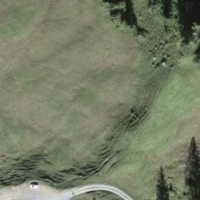
EUNIS habitat code: 23
Species observed at this site:
Tettigonia cantans
Omocestus viridulus
Pseudochorthippus parallelus
Roeseliana roeselii